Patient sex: M
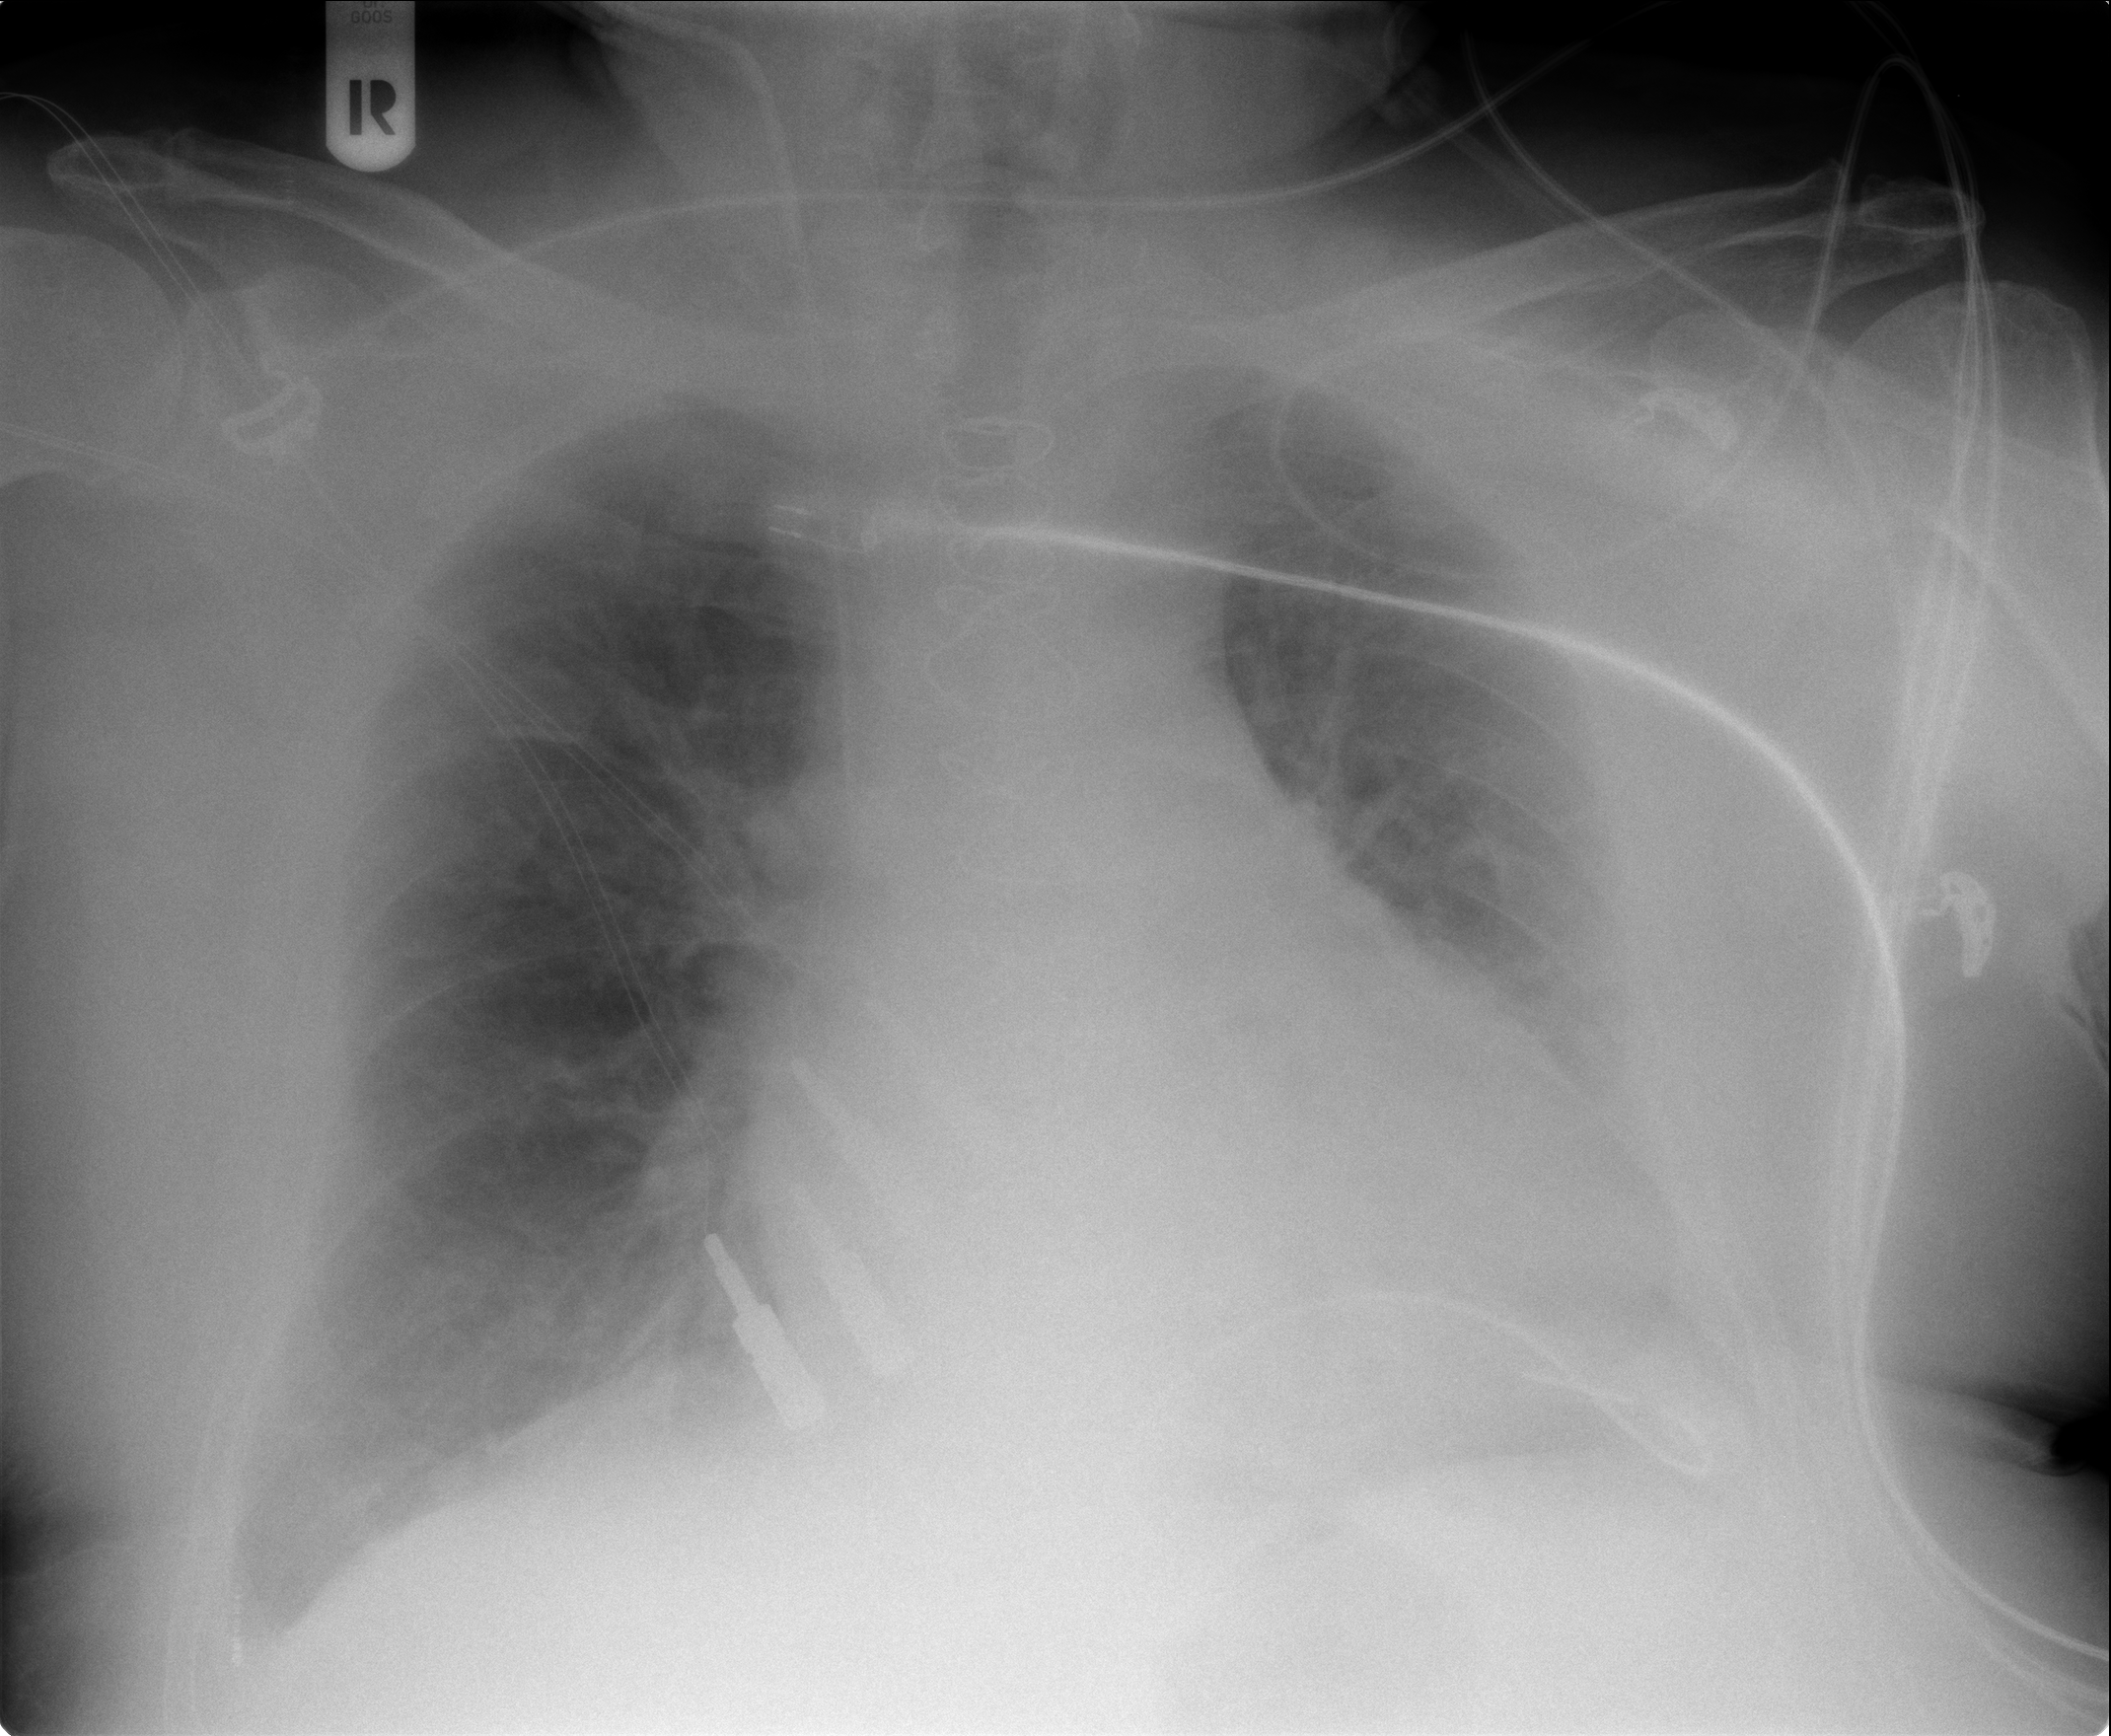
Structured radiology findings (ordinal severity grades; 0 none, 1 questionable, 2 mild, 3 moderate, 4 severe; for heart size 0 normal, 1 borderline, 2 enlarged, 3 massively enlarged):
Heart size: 2
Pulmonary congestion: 3
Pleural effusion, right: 2
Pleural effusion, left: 3
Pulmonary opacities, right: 2
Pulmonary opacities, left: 2
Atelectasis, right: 2
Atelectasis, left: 2